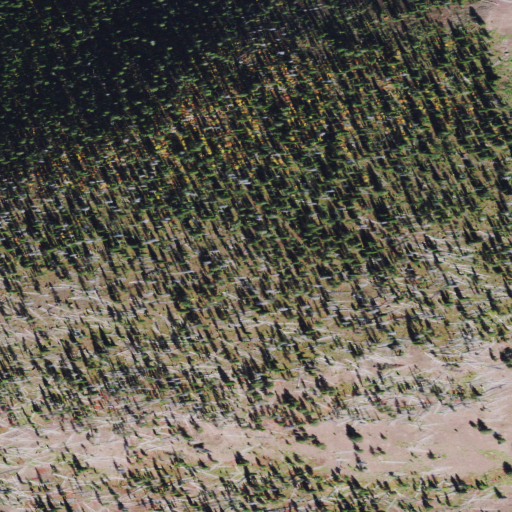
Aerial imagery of mountain in Montana named Sunset Peak containing evergreen forest and shrub